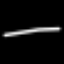
Label: line